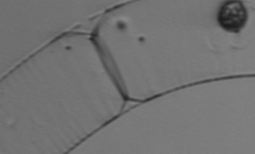
Label: Guinardia_striata